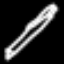
Label: pencil